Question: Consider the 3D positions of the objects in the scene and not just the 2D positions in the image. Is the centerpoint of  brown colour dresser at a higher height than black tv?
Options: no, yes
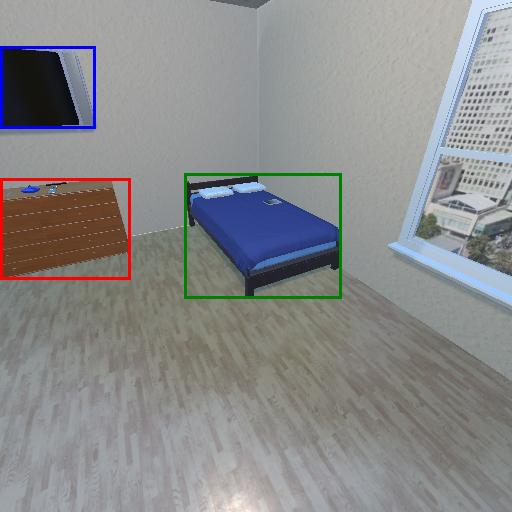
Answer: no